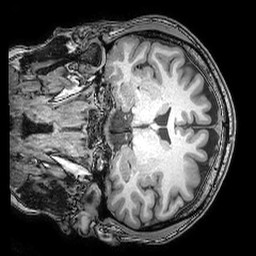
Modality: T1w
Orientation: coronal
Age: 27
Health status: ill
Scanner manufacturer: philips
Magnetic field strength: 3 T
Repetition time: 0.007 s
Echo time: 0.0035 s